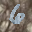
Label: 6